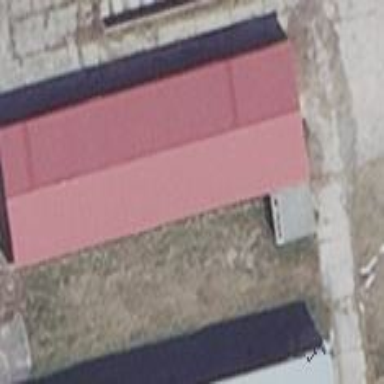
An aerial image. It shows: Farm building with gabled roof oriented along its structure.